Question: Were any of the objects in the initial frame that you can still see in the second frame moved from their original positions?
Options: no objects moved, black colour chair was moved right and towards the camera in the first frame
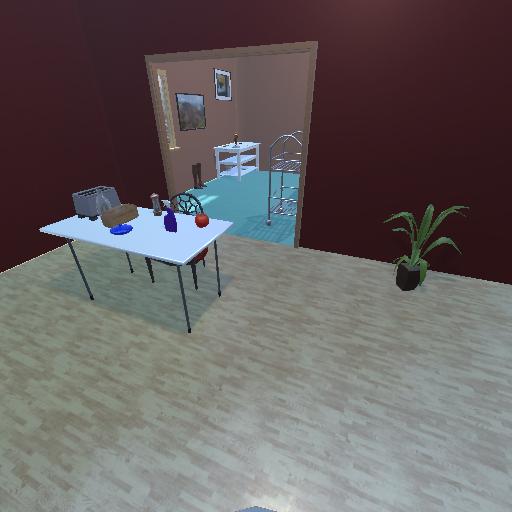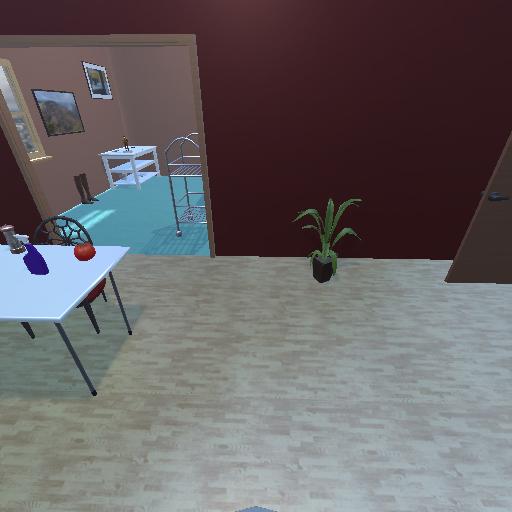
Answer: no objects moved